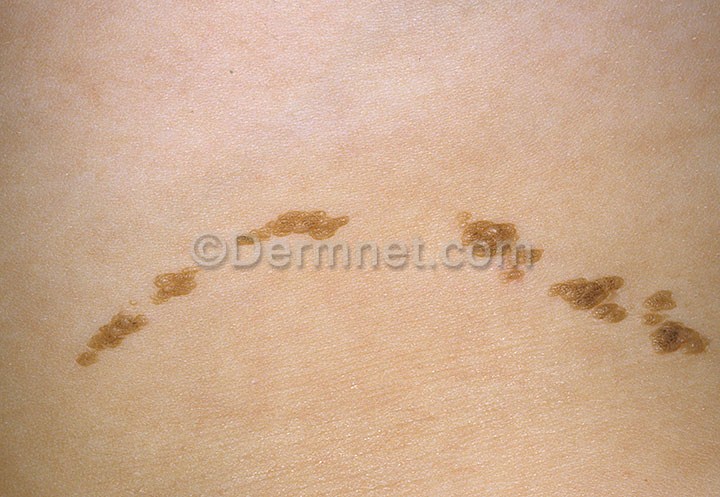
Disease: Seborrheic Keratoses and other Benign Tumors